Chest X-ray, AP view. Patient: 50 years old, sex M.
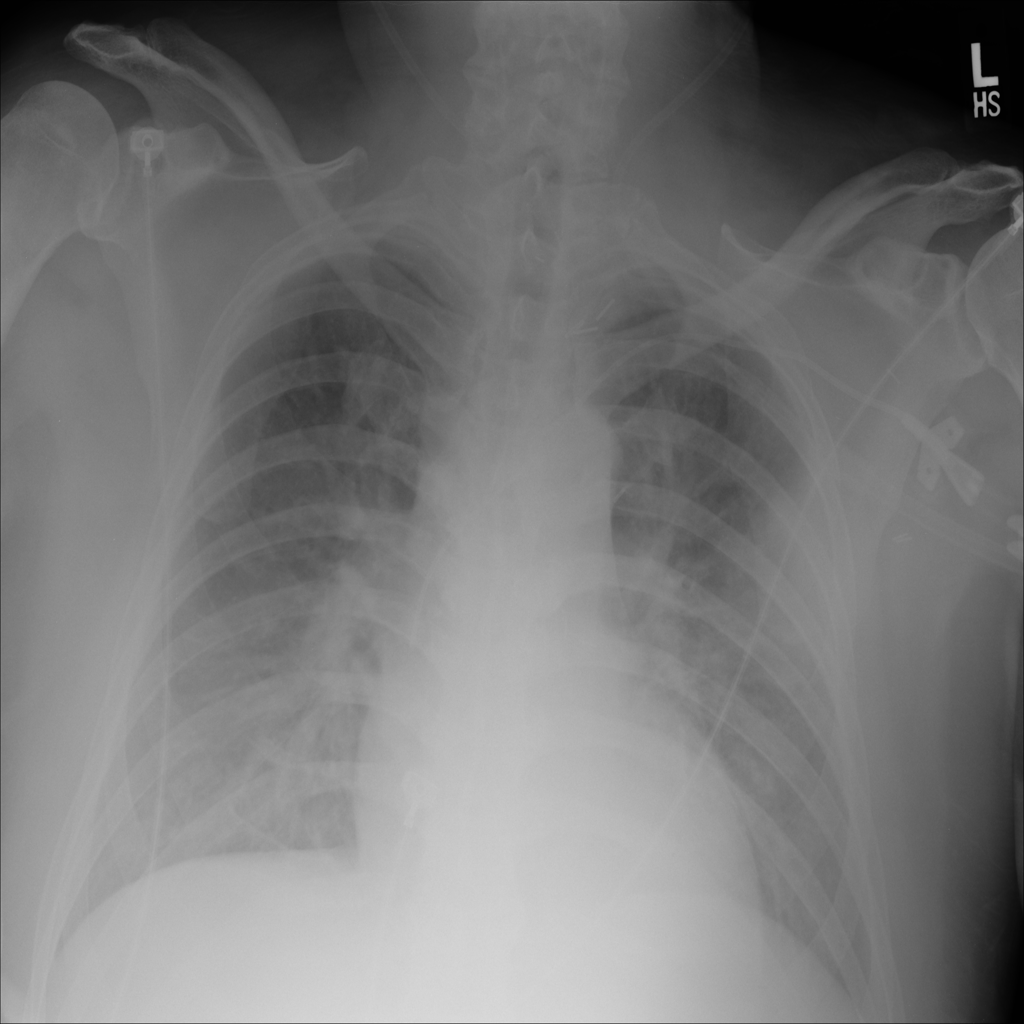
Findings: No Finding